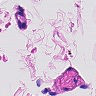
Metastatic tissue present: no